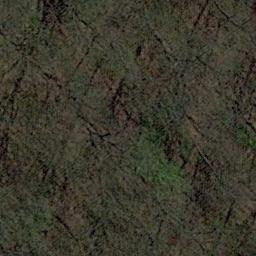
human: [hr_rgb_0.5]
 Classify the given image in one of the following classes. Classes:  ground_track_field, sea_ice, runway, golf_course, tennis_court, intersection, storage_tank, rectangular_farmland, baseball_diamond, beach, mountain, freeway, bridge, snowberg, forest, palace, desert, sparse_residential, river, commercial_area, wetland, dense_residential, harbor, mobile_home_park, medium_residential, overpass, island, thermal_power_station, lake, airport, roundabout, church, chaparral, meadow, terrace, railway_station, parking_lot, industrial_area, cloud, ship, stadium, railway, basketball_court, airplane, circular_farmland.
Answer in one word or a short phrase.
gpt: forest